Question: This is my table:

I want to search data from raw table and then feed the data according to date and brand in selected m1,m2,m3,issue,wastage,extra,repack fields.
the problem here is that my table is not apdating as per my needs .
here my code is not updating data for brand 'b' of selected date.
This is my code:
'''
Sub FindMatches()
Dim oldrow As Integer
Dim newrow As Integer
For oldrow = 4 To 14
For newrow = 3 To 20
If Cells(oldrow, 12) = Cells(1, newrow) And Cells(oldrow, 13) = Cells(newrow, 1) Then 'date and brand
If Cells(1, 14) = Cells(newrow, 2) Then
Cells(newrow, 3).Value = Cells(oldrow, 14).Value ' m1
End If
If Cells(1, 15) = Cells(newrow + 1, 2) Then
Cells(newrow + 1, 3).Value = Cells(oldrow, 15).Value ' m2
End If
If Cells(1, 16) = Cells(newrow + 2, 2) Then
Cells(newrow + 2, 3).Value = Cells(oldrow, 16).Value ' m3
End If
If Cells(1, 17) = Cells(newrow + 3, 2) Then
Cells(newrow + 3, 3).Value = Cells(oldrow, 17).Value ' issue
End If
If Cells(1, 18) = Cells(newrow + 4, 2) Then
Cells(newrow + 4, 3).Value = Cells(oldrow, 18).Value ' repack
End If
If Cells(1, 19) = Cells(newrow + 5, 2) Then
Cells(newrow + 5, 3).Value = Cells(oldrow, 19).Value ' extra
End If
If Cells(1, 20) = Cells(newrow + 6, 2) Then
Cells(newrow + 6, 3).Value = Cells(oldrow, 20).Value ' wastage
End If
End If
Next newrow
Next oldrow
End Sub
'''
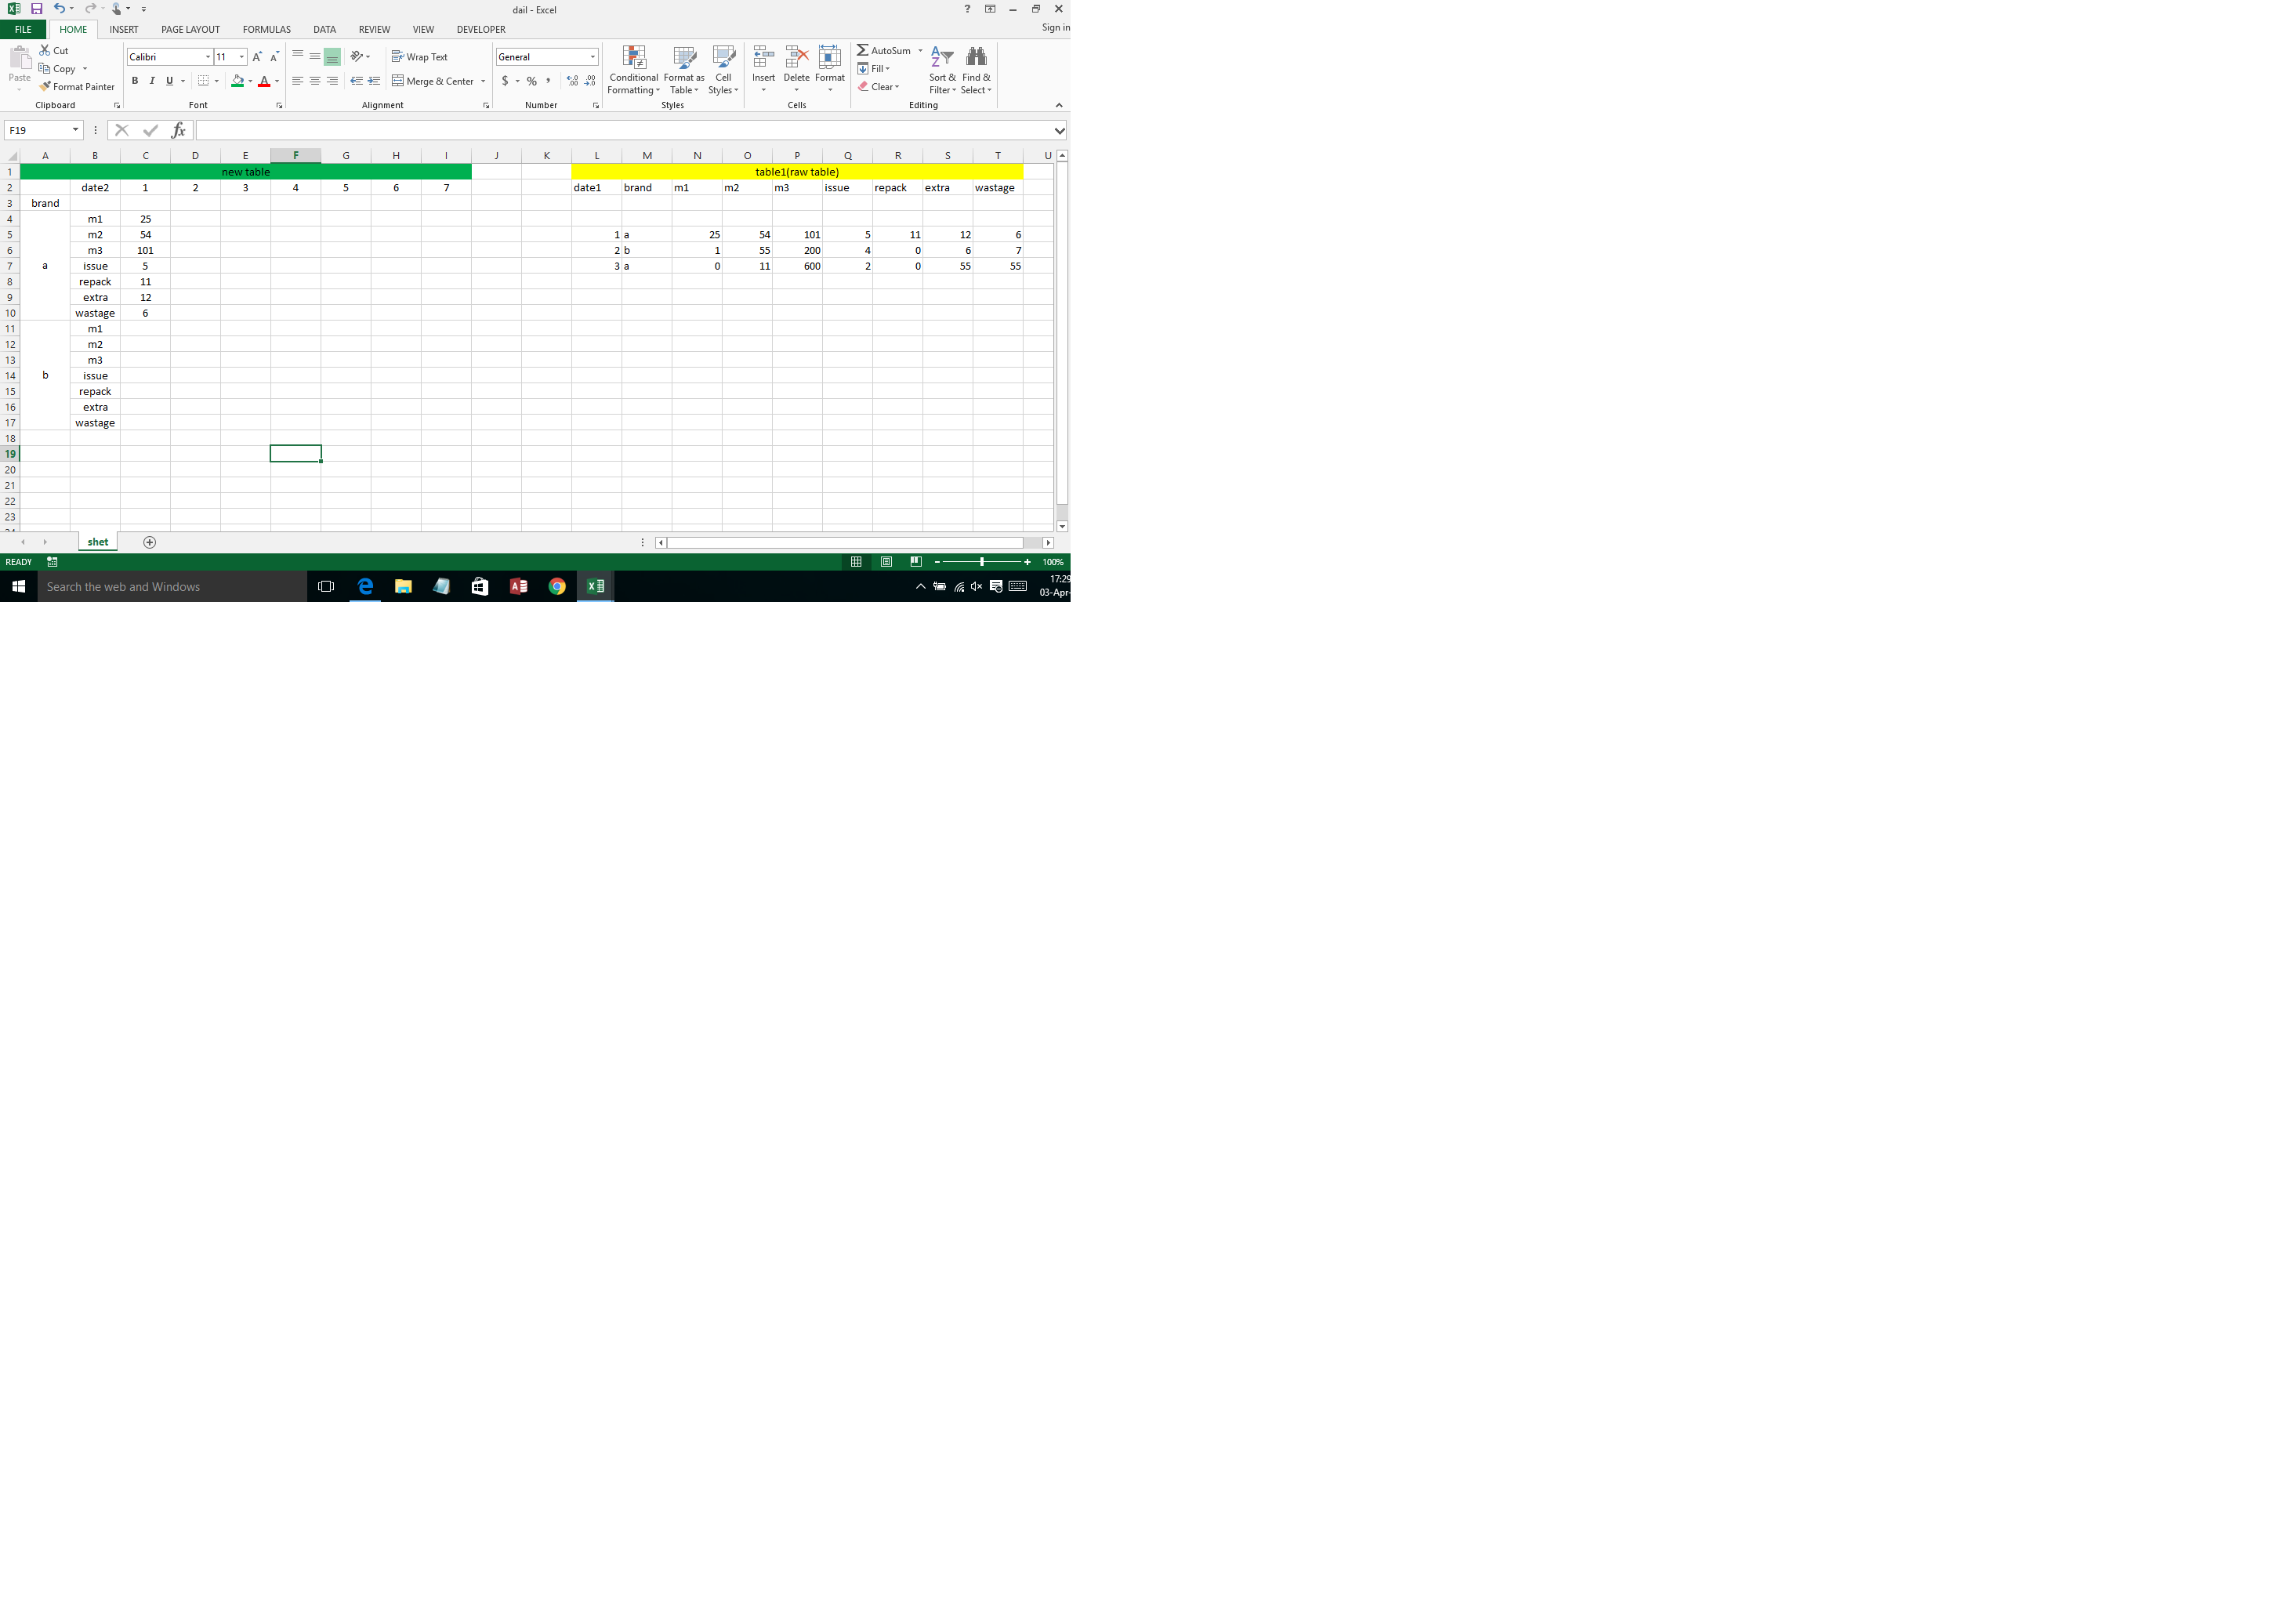
Answer: I'd go with the following
'''
Option Explicit
Sub FindMatches()
Dim rawRng As Range, newTableDateRng As Range, newTableBrandRng As Range, cell As Range, foundDate As Range, foundBrand As Range
Set rawRng = Worksheets("shet").Range("L3:T100")
Set newTableDateRng = Worksheets("shet").Range("C2:I2")
Set newTableBrandRng = Worksheets("shet").Range("A4:A100")
With rawRng
For Each cell In .Columns(1).SpecialCells(xlCellTypeConstants)
Set foundDate = newTableDateRng.Find(What:=cell, LookIn:=xlValues, LookAt:=xlWhole)
If Not foundDate Is Nothing Then
Set foundBrand = FindValue(newTableBrandRng, cell.Offset(, 1))
If Not foundBrand Is Nothing Then
cell.Offset(, 2).Resize(, 7).Copy
Intersect(foundDate.EntireColumn, foundBrand.EntireRow).PasteSpecial xlPasteValues, xlPasteSpecialOperationNone, , True
End If
End If
Next cell
End With
End Sub
Function FindValue(rng As Range, value As String) As Range
On Error Resume Next
Set FindValue = rng.Cells(Application.WorksheetFunction.Match(value, rng, 0))
On Error GoTo 0
End Function
'''
please note that all initial settings are specific to data "structure" as per your screenshot example. should you need to change it, you have to follow the same "pattern" (i.e. 'rawRng' starts from the first "raw table" data row under the header, and so on). also note that the '7' number used in 'cell.Offset(, 2).Resize(, 7).Copy' statement comes out from your posted data structure , where you need to copy values from "m1" to "wastage" fields included, and that you must then make sure that each "brand" rows group in "new table" must match this pattern (namely, have 7 rows)